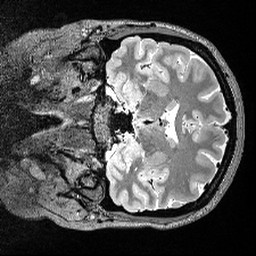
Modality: T2w
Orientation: coronal
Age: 27
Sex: female